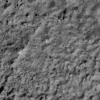
Atmospheric dust classification: not_dusty